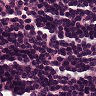
Metastatic tissue present: no